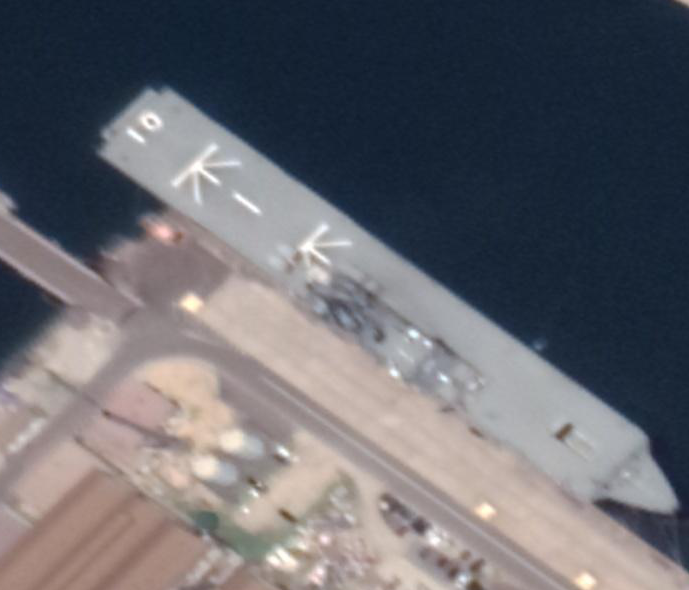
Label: Osumi-class_landing_ship